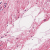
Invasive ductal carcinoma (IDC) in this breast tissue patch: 0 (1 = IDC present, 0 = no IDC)